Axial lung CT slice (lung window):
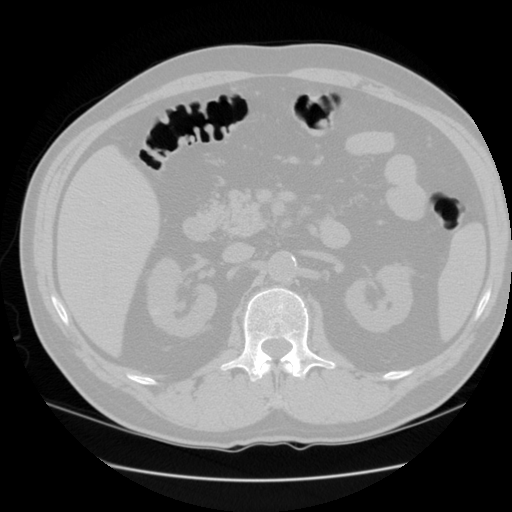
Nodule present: no